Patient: sex F, age 89
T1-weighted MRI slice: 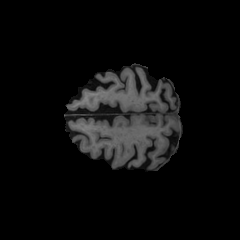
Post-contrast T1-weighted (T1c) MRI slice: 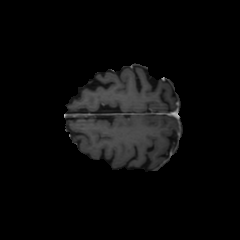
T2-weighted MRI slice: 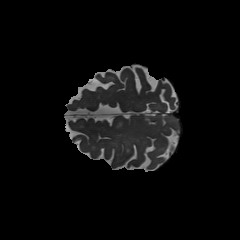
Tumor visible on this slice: no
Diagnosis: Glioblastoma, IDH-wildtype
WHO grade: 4